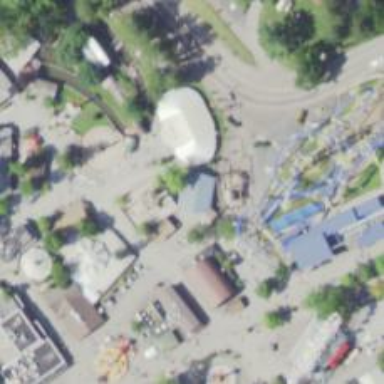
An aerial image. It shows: Tourist attraction.